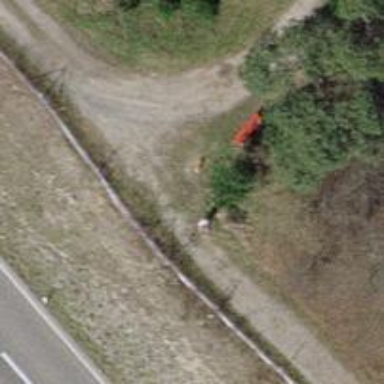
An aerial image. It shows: Red bench.